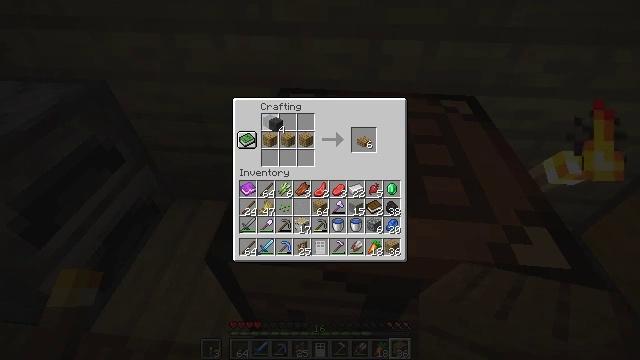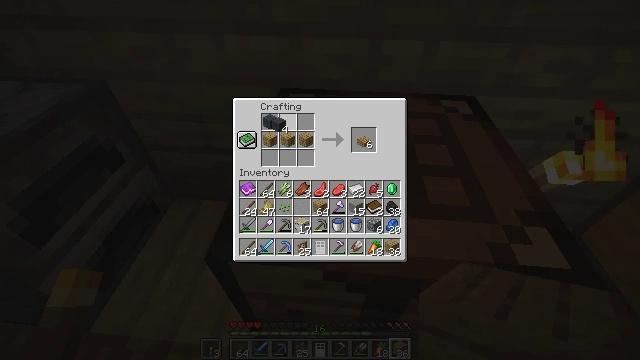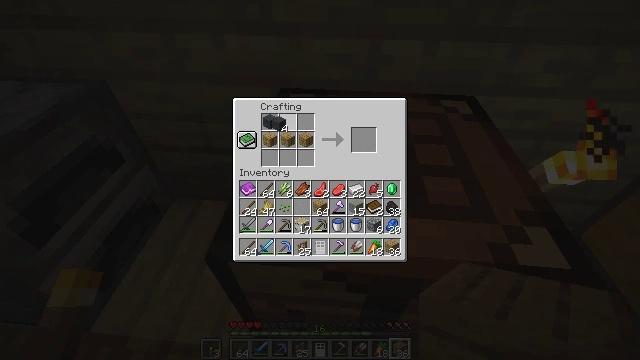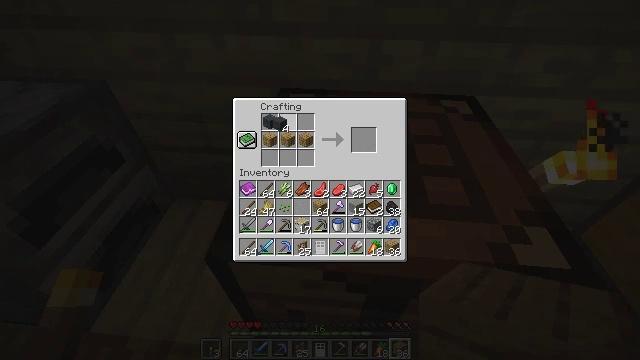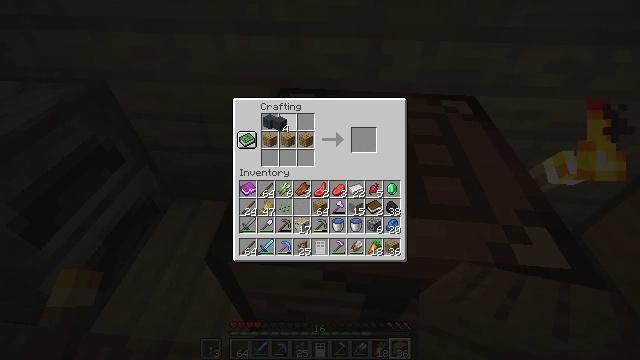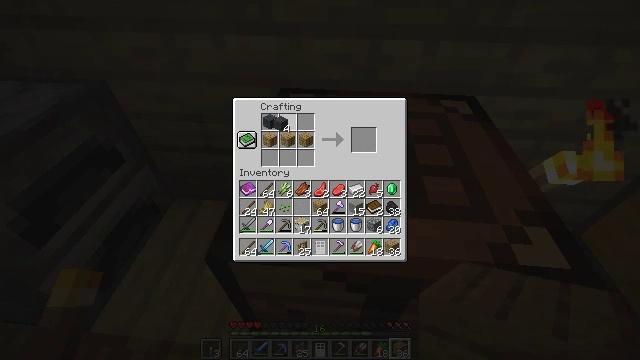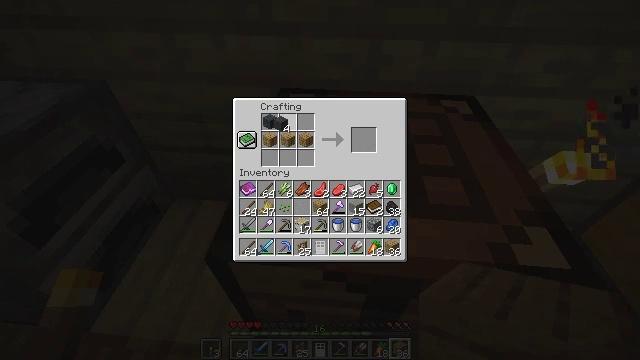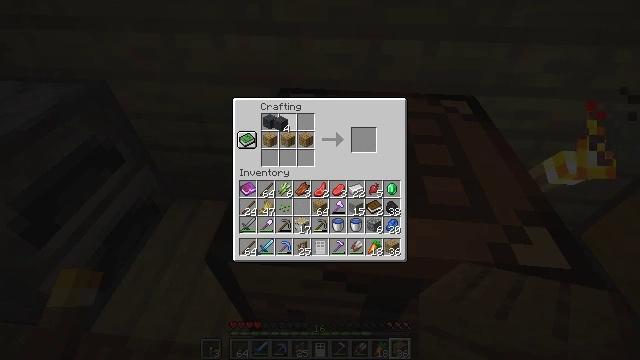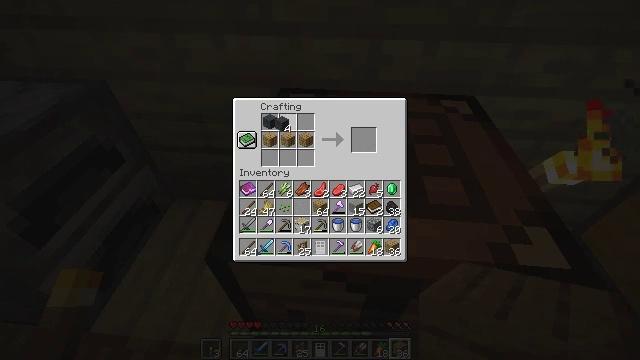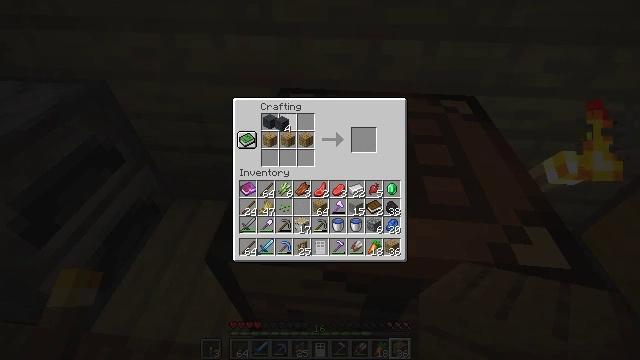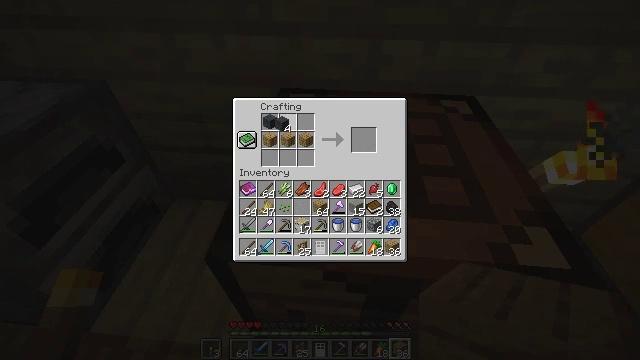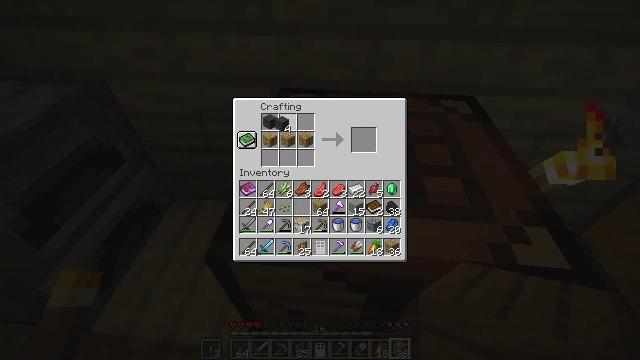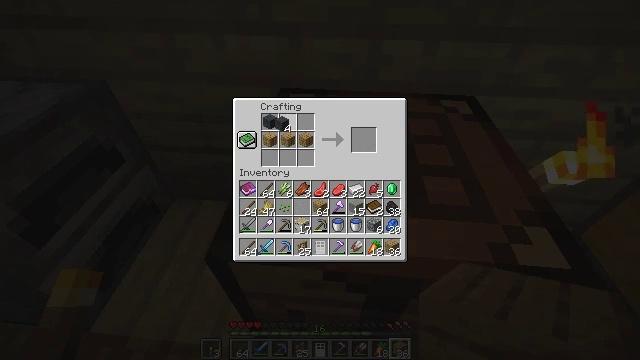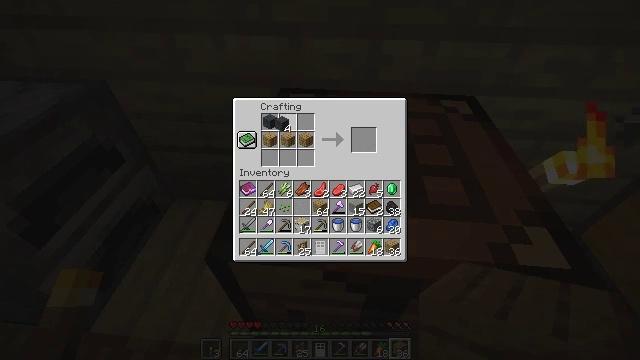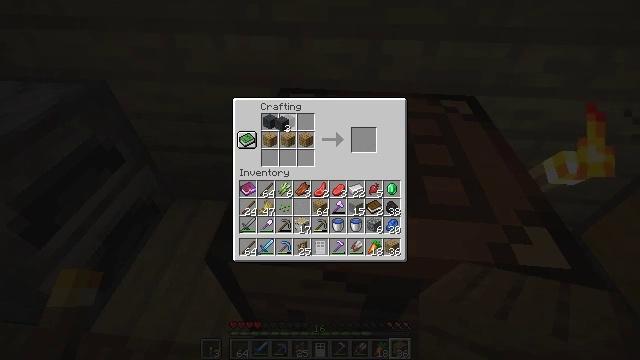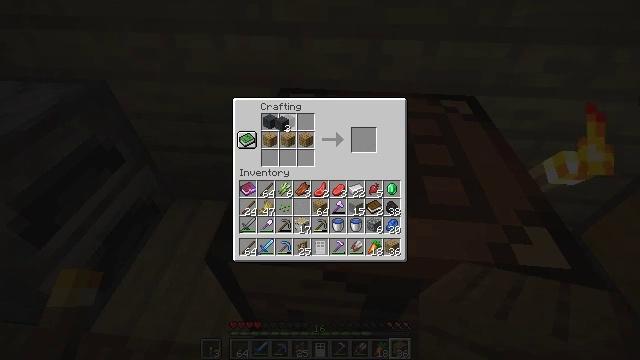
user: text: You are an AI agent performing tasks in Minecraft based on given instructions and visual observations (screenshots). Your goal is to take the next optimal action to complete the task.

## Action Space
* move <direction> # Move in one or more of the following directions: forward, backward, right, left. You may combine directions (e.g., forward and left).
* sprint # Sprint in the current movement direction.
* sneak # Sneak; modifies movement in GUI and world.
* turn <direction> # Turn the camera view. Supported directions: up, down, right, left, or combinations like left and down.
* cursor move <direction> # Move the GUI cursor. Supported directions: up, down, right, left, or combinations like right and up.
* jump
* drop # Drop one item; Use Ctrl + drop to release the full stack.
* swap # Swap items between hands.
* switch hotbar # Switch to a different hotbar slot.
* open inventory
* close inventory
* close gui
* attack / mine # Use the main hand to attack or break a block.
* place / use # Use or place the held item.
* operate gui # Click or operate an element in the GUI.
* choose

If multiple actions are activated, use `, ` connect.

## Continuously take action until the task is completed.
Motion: motion action
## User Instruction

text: Combine wool and wooden planks to make a gray bed.
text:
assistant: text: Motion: no_op
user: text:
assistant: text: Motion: no_op
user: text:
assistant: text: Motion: no_op
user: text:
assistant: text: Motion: no_op
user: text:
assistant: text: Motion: no_op
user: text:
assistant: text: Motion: no_op
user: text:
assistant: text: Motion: no_op
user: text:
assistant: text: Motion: no_op
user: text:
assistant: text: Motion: no_op
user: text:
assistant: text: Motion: no_op
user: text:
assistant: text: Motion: choose
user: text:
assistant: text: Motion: choose
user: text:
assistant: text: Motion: choose
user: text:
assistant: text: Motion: no_op
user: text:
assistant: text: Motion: no_op
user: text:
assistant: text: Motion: no_op
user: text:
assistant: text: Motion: no_op
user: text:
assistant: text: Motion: no_op
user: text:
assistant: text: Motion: no_op
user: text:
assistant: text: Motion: no_op
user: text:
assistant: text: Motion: no_op
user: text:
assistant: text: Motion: no_op
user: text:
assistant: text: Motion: no_op
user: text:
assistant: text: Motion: no_op
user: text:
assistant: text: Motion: no_op
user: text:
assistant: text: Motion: no_op
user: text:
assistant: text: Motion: no_op
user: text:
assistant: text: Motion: no_op
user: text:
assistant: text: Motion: no_op
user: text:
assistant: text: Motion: no_op